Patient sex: F
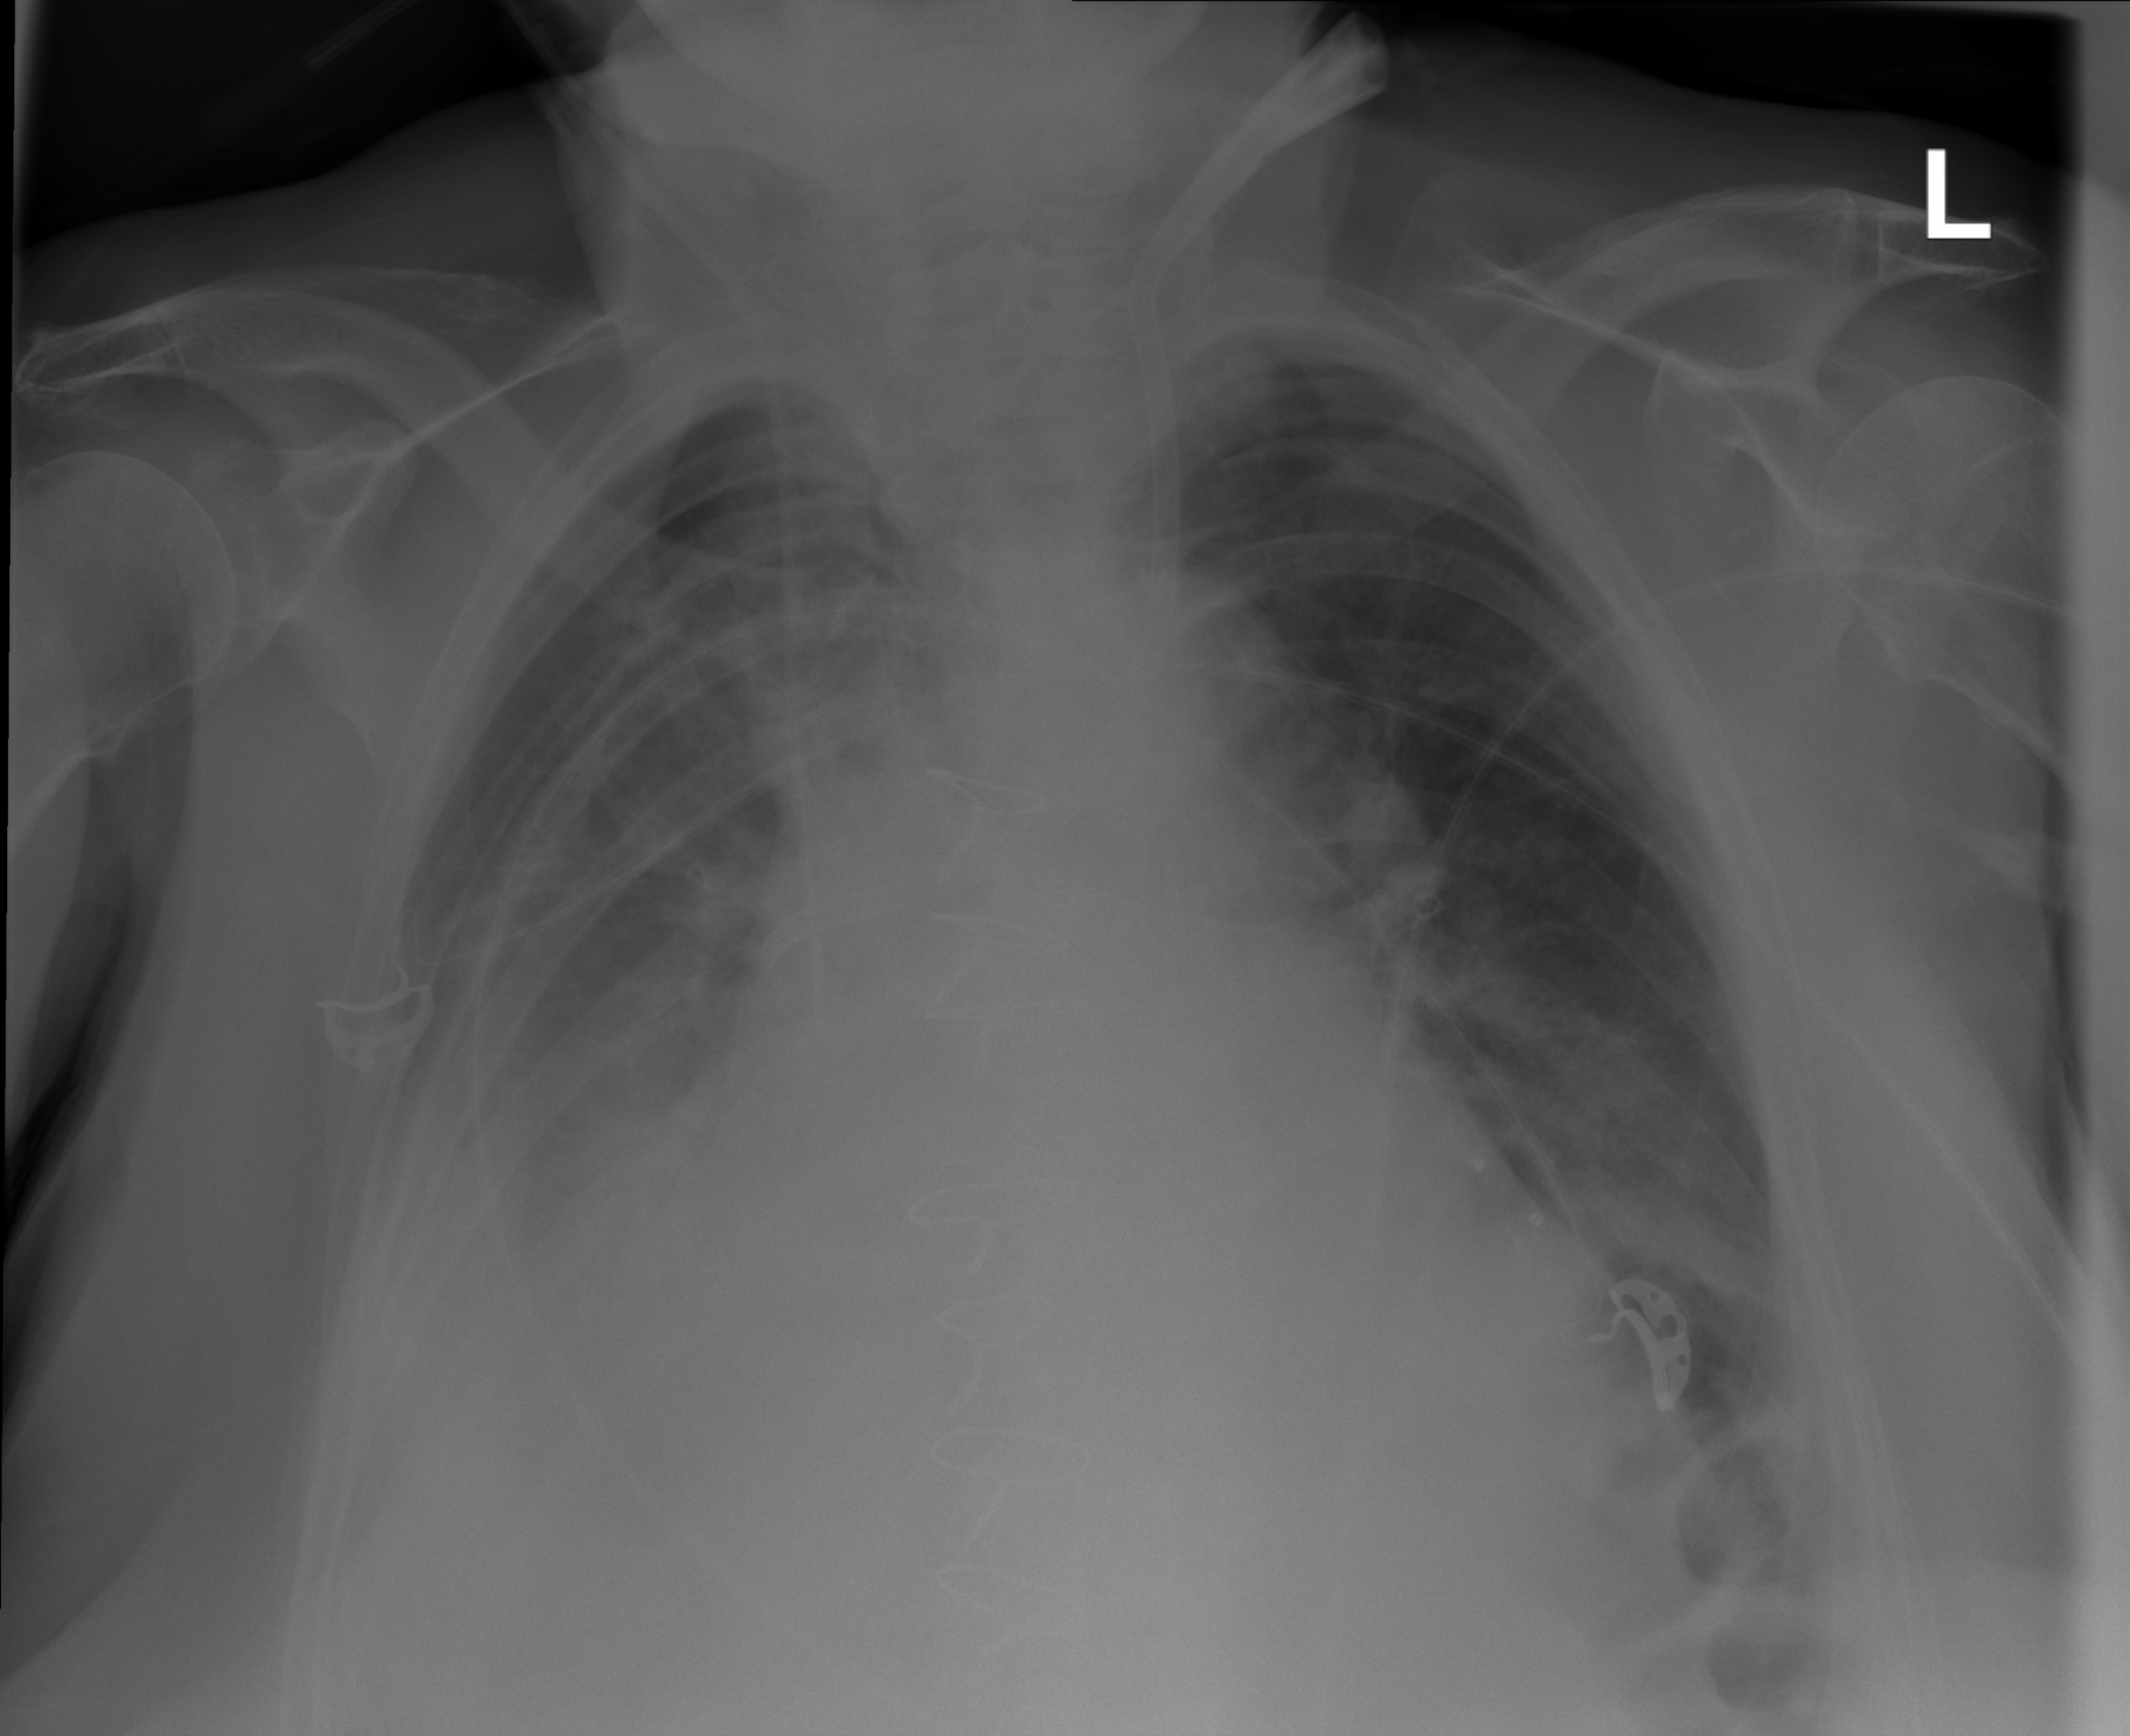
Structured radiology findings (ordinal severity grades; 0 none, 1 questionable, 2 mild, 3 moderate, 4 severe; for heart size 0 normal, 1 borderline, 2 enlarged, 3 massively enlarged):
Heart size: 2
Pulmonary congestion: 0
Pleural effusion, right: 2
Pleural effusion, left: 0
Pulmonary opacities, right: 0
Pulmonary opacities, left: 0
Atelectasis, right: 2
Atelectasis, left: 2